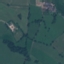
Land use / land cover: Pasture